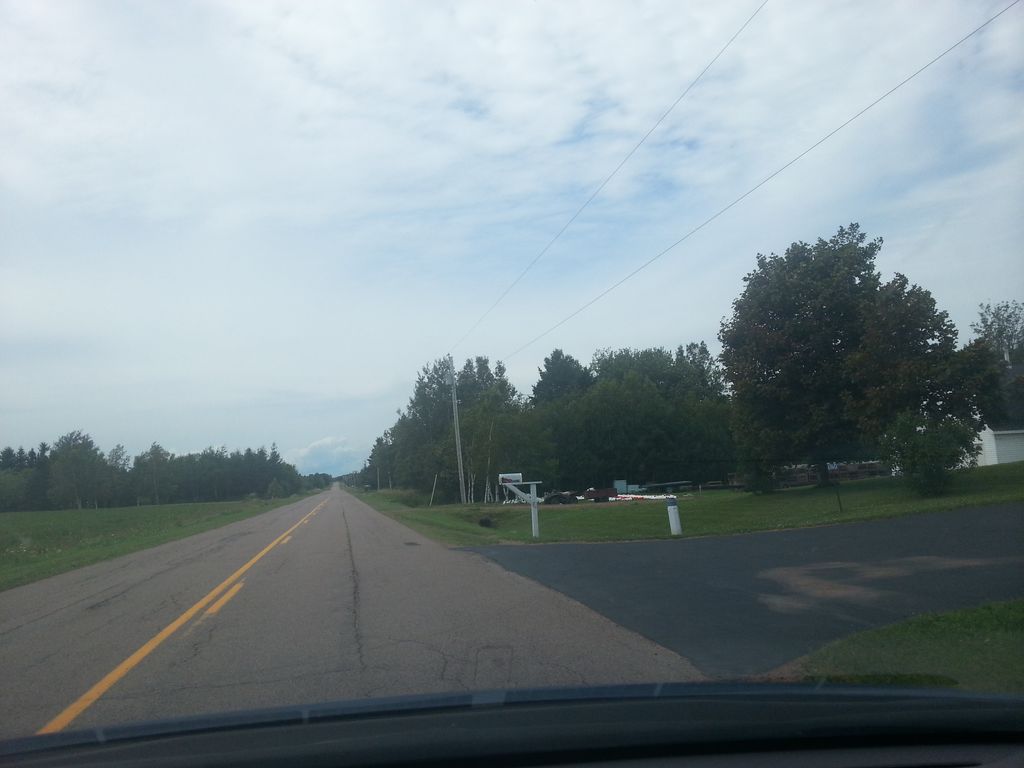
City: charlottetown